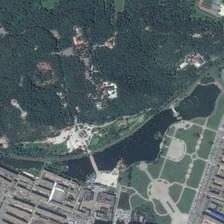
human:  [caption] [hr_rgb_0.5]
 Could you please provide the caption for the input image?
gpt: many buildings are near a park with many green trees and a pond .

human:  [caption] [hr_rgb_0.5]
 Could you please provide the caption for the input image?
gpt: many buildings are near a park with many green trees and a pond .

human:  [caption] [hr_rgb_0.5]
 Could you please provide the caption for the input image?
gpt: many buildings are near a park with many green trees and a pond .

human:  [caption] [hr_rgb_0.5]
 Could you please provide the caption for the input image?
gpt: many buildings are near a park with many green trees and a pond .

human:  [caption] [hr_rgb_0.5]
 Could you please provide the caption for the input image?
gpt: many buildings are near a park with many green trees and a pond .